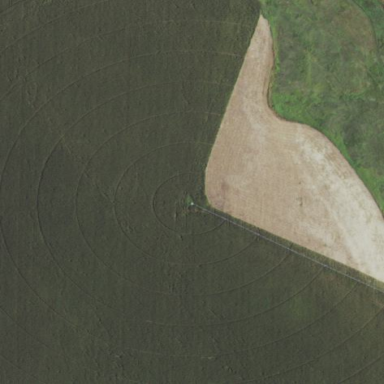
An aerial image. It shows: Farmland with pivot irrigation system.